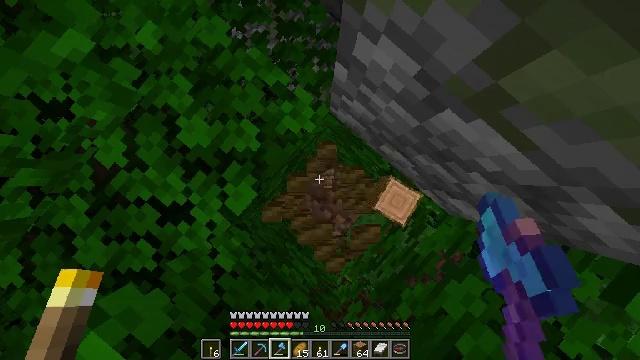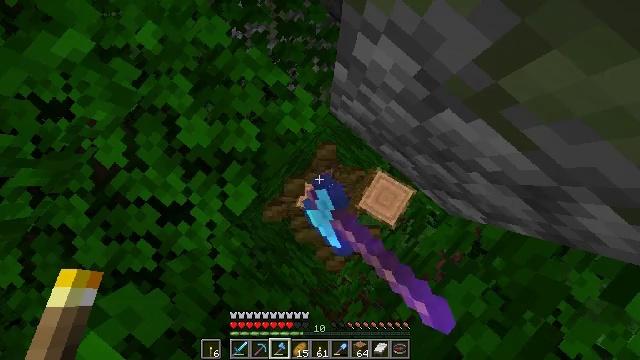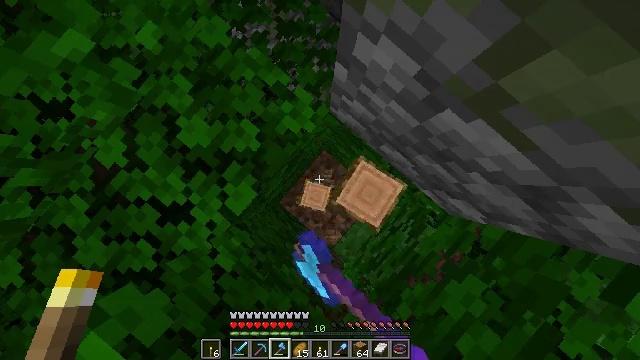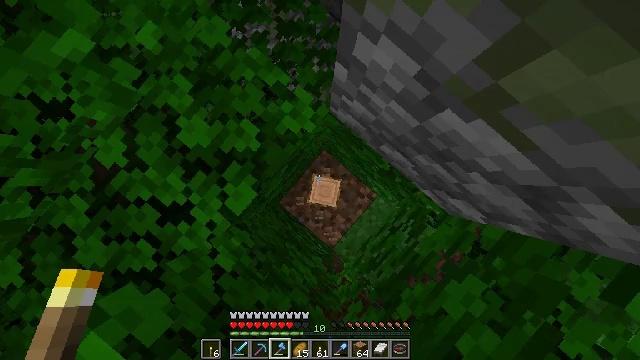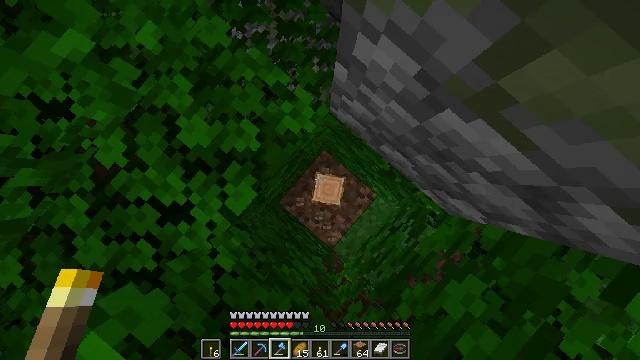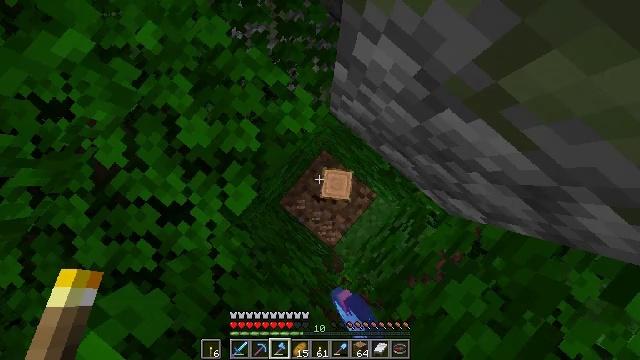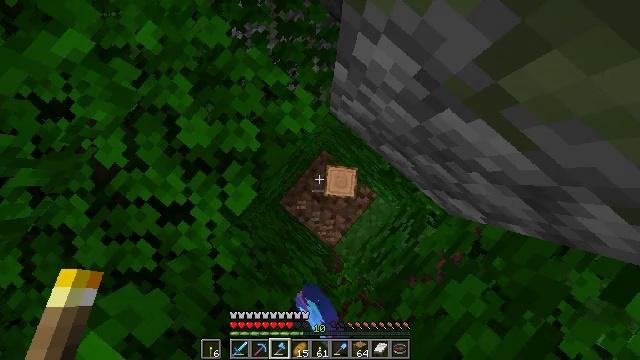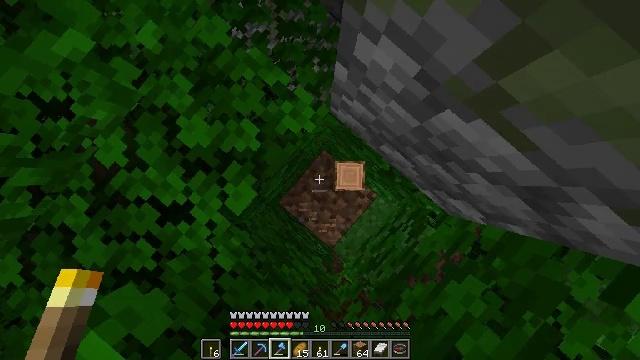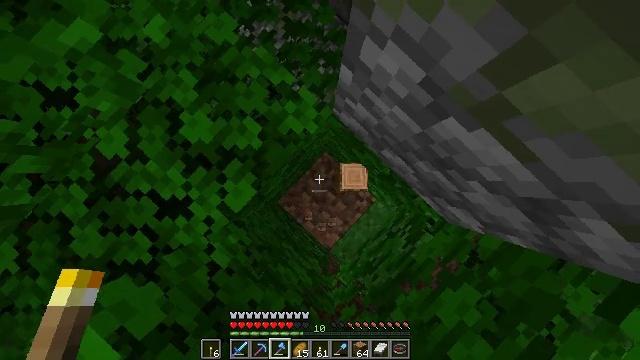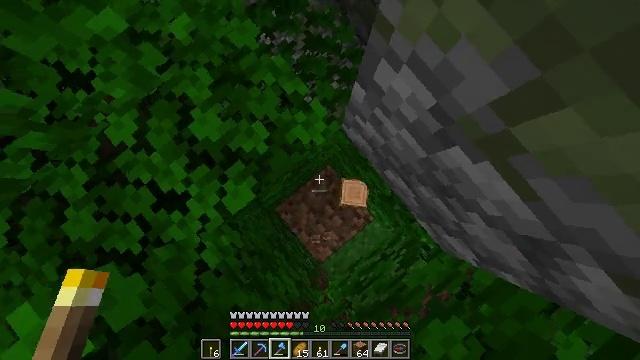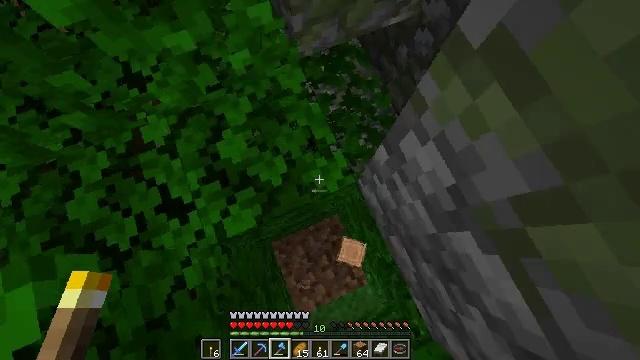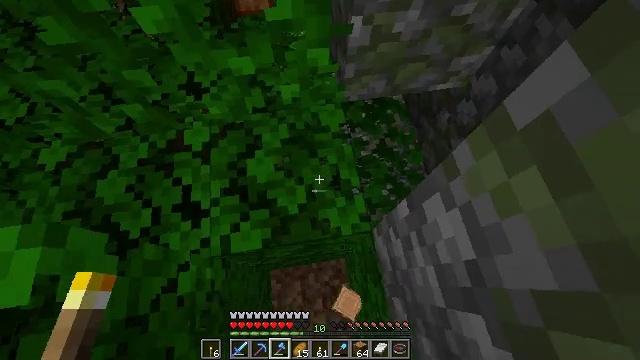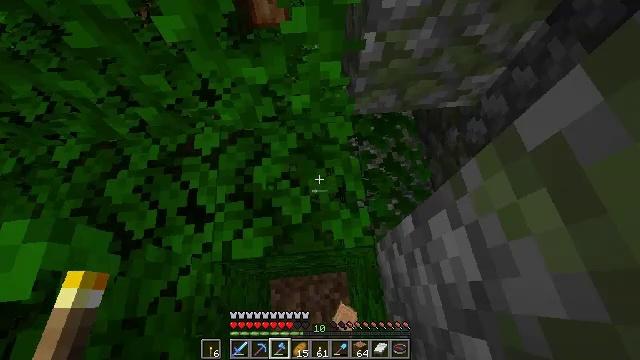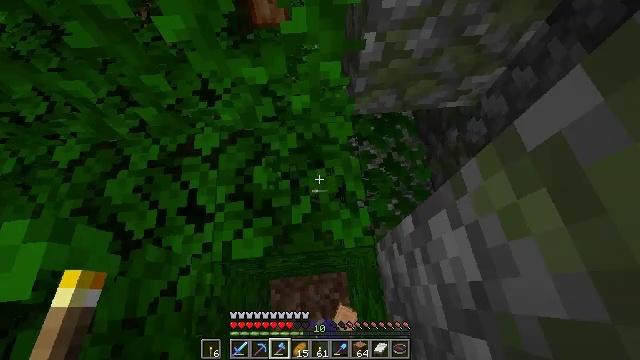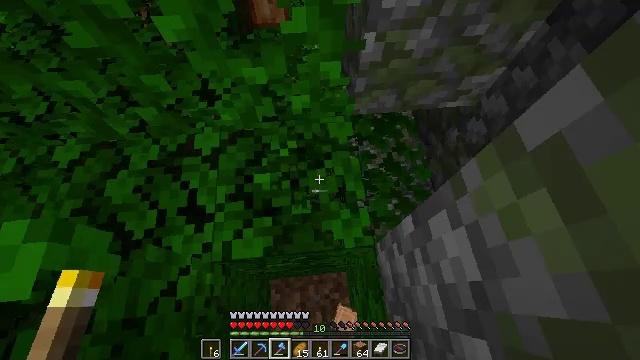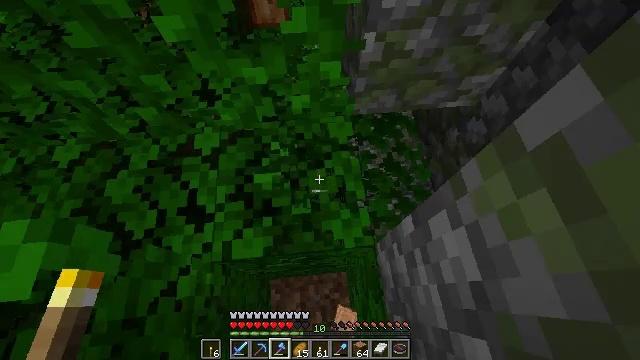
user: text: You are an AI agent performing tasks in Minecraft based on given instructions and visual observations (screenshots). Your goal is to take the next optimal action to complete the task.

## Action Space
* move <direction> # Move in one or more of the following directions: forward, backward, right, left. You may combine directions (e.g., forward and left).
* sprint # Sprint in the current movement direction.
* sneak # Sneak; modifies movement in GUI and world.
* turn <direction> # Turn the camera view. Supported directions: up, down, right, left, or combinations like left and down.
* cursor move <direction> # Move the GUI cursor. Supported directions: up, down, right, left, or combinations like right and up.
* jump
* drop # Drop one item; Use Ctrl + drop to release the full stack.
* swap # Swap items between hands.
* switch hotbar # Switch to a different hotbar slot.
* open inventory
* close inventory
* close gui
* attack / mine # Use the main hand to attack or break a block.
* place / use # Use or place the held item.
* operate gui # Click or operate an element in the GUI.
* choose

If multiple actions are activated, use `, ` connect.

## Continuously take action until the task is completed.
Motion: motion action
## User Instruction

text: Collect some oak leaves.
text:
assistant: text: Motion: attack / mine
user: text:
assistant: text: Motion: attack / mine
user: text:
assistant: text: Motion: attack / mine
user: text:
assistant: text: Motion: attack / mine
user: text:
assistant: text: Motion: attack / mine
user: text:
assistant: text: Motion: no_op
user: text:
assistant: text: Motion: no_op
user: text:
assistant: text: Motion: turn left
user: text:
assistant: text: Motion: turn left and up
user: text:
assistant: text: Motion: turn left and up
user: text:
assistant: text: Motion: turn left and up
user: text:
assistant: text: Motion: turn left and up, attack / mine
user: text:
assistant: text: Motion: attack / mine
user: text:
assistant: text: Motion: attack / mine
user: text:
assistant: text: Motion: attack / mine
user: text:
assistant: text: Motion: attack / mine
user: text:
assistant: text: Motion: attack / mine
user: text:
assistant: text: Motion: attack / mine
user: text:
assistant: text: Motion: attack / mine
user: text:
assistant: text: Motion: attack / mine
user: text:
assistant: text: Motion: turn right and up, attack / mine
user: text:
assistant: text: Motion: turn right and up, attack / mine
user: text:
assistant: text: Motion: turn up, attack / mine
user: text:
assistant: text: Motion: turn up, attack / mine
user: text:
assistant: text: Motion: attack / mine
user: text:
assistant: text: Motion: attack / mine
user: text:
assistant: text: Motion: turn up, attack / mine
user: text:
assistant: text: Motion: turn up, attack / mine
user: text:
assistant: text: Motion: turn left and up, attack / mine
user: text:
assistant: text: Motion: turn up, attack / mine